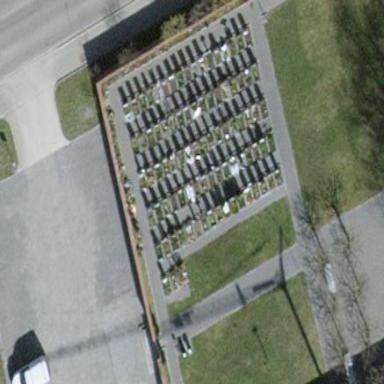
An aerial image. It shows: Cemetery.